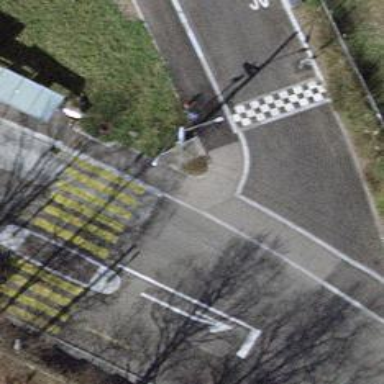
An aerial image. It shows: Asphalt sidewalk along the footway.